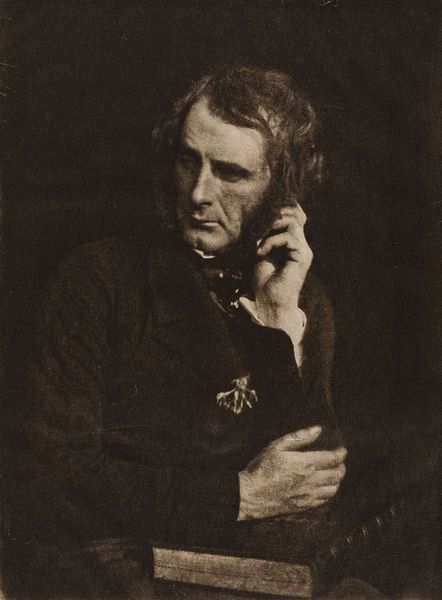
Titel: Sir Francis Grant P.R.A
Künstler: David Octavius Hill
Standort: Hamburg
Institution: Museum für Kunst und Gewerbe Hamburg
Schlagwörter: mann, gesten, portrait, person, maler, foto, fotografie, photographie, backenbart, photo, karton, lichtbild, historische, japanpapier, bildwerke, heliogravur, angewandte und bildende kunst, hessische systematik, künstler, porträt, persönlichkeit, armhaltungen, porträtfotografie, porträtphotographie, hüftbild, heliogravüre, photogravüre, fotogravüre